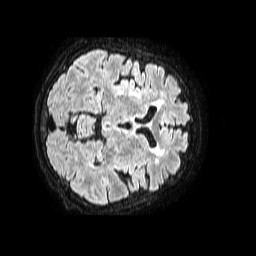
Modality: FLAIR
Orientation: axial
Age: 64
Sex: female
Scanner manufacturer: philips
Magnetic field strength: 1.5 T
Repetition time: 4.8 s
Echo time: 0.3 s